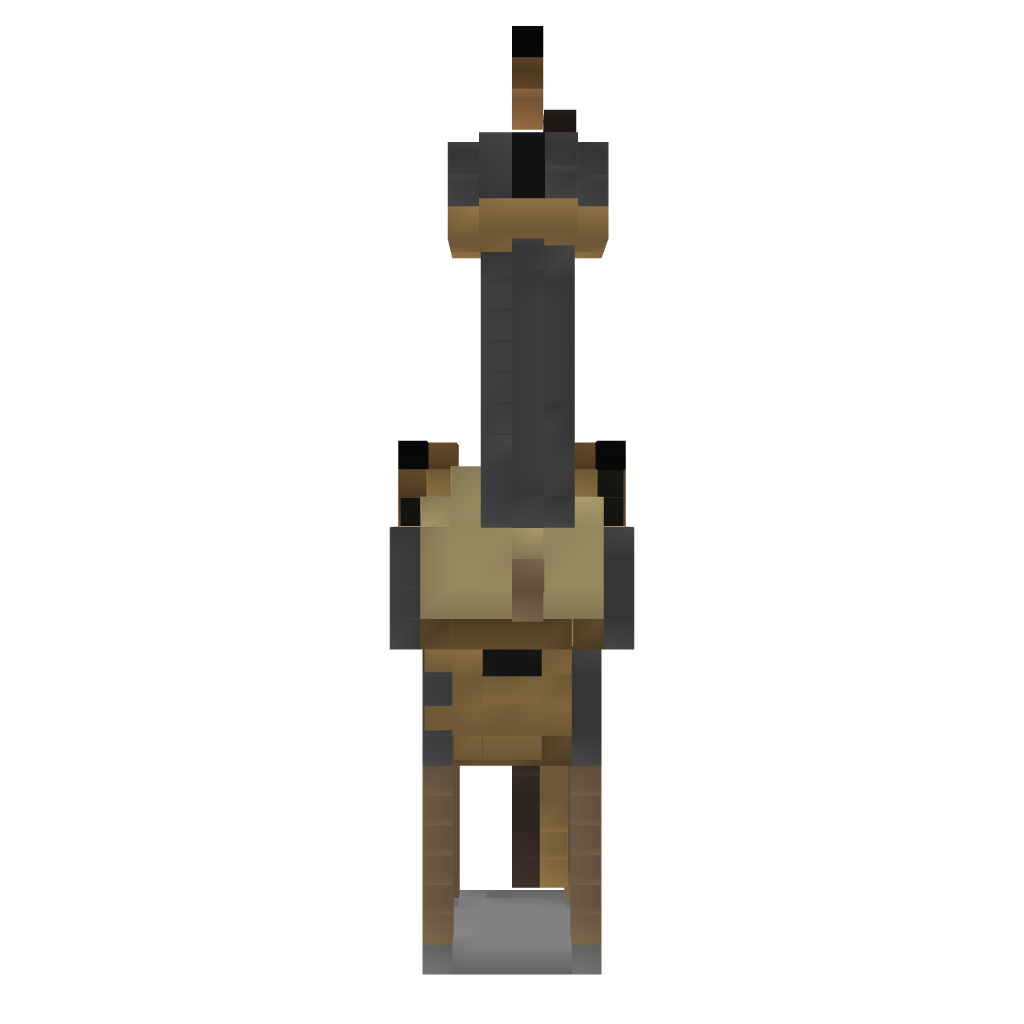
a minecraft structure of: Tall House